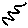
Label: zigzag